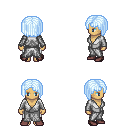
a pixel art fantasy rpg character, female body template, human, tanned skin, white robe, white pants, white cyan pageboy hairstyle, maroon shoes, four views (front, back, left, right), 2x2 character sprite sheet, small pixel art, hard edges, no anti-aliasing